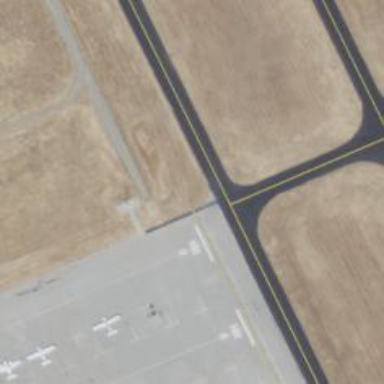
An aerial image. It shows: Taxiway at the airport with asphalt surface.